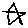
Label: star